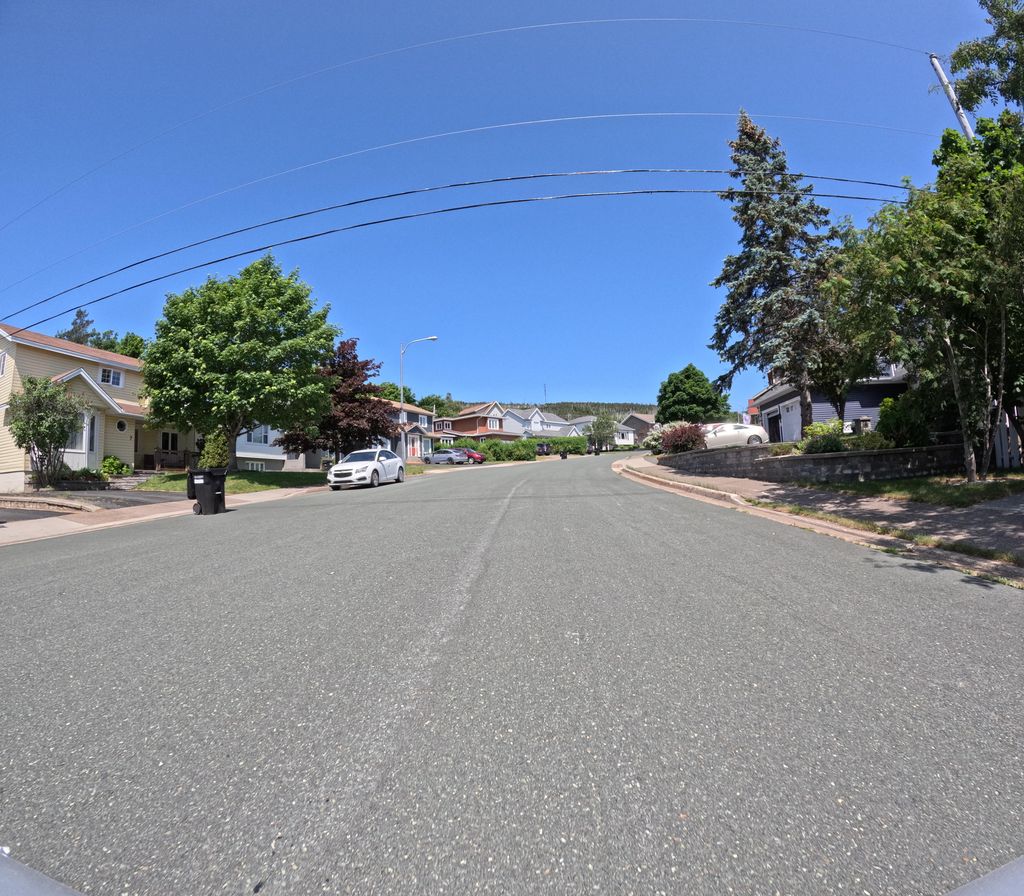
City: st_johns